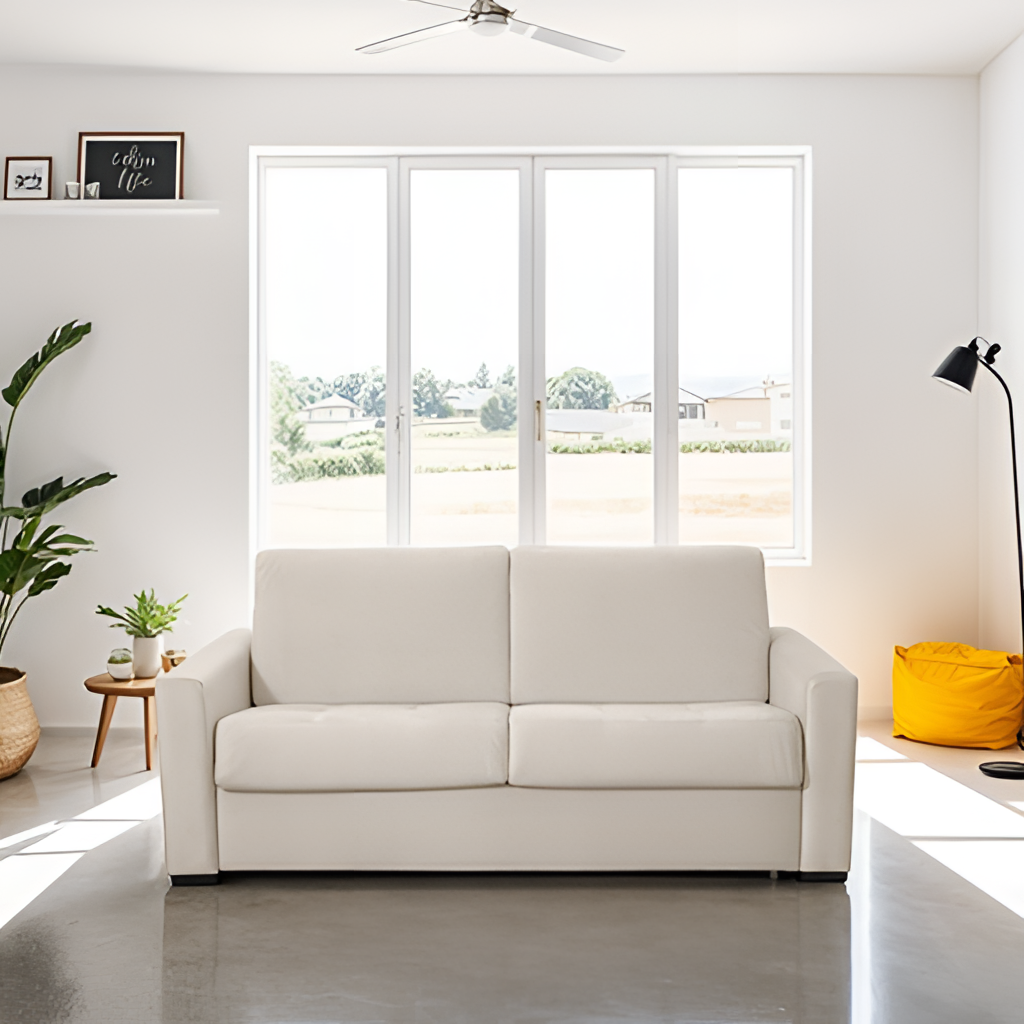
fabric sofa, living room, concrete flooring, with polished pattern, modern, white paint wallpaper, with solid pattern